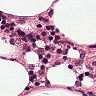
Metastatic tissue present: no